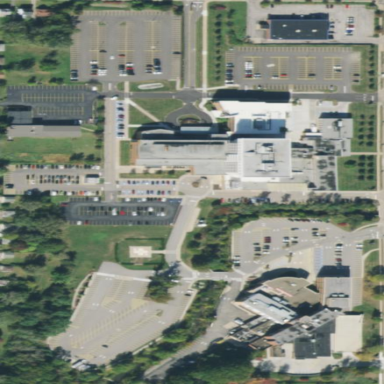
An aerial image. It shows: Hospital.